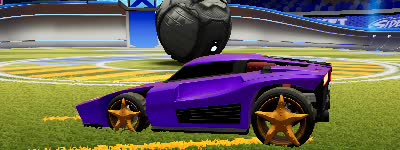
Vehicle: breakout